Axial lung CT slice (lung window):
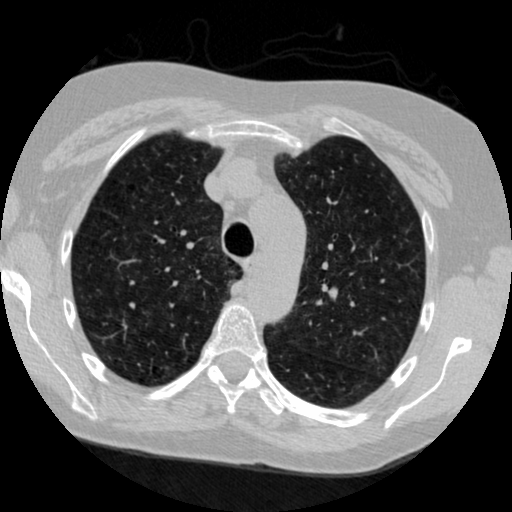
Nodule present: no